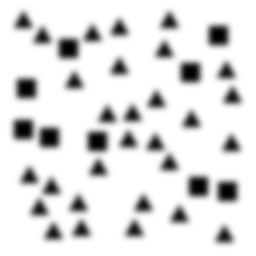
Squares: 9
Triangles: 29
Stars: 0
Total shapes: 38